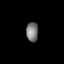
Tissue: lung
Cell type: Others
Senescence score: 0.6302
Nuclear area (px): 229
Mean DAPI intensity: 122.004